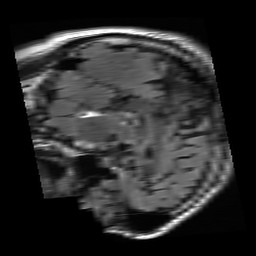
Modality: FLAIR
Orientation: sagittal
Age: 21
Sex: male
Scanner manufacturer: ge
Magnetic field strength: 3 T
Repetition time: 9 s
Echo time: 0.1225 s